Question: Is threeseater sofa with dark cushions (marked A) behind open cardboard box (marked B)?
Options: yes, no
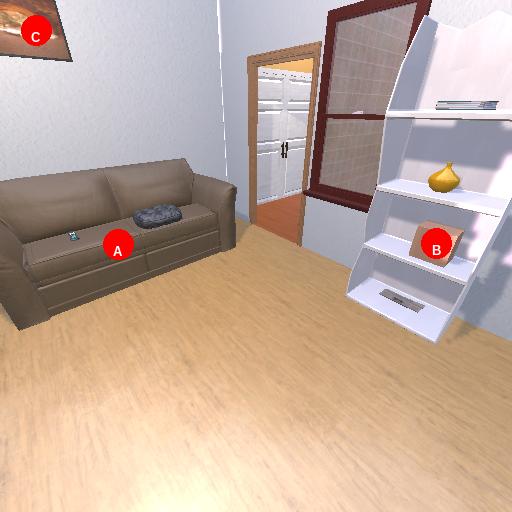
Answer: yes